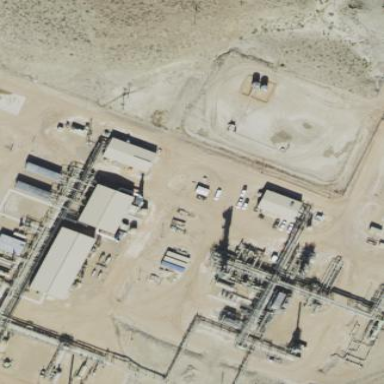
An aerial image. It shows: Industrial wellsite.